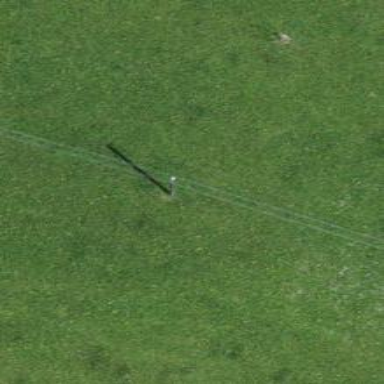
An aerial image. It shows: Minor power line.